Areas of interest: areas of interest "Zhongshan Sanxiangzhen Human Resource Market"
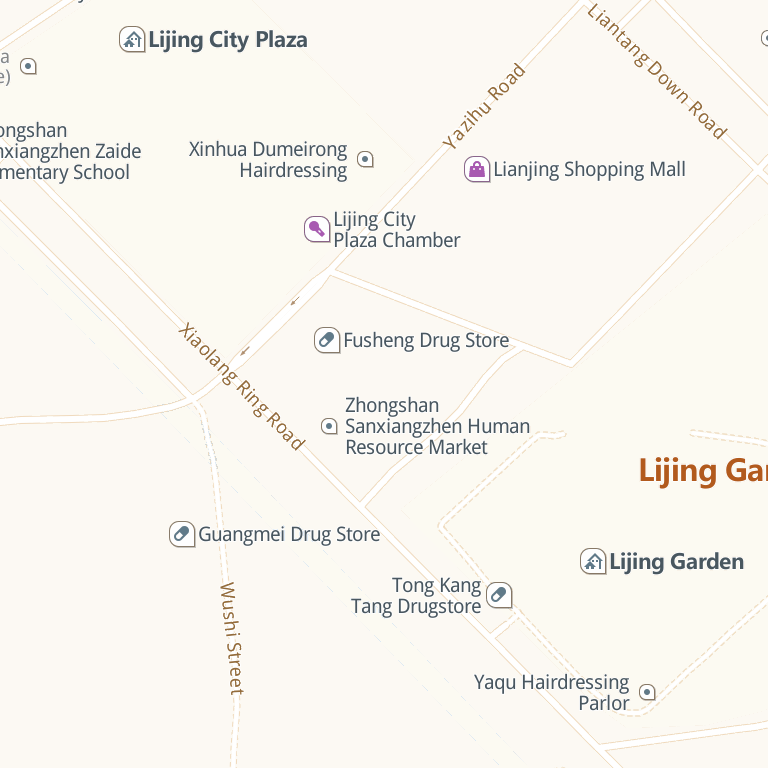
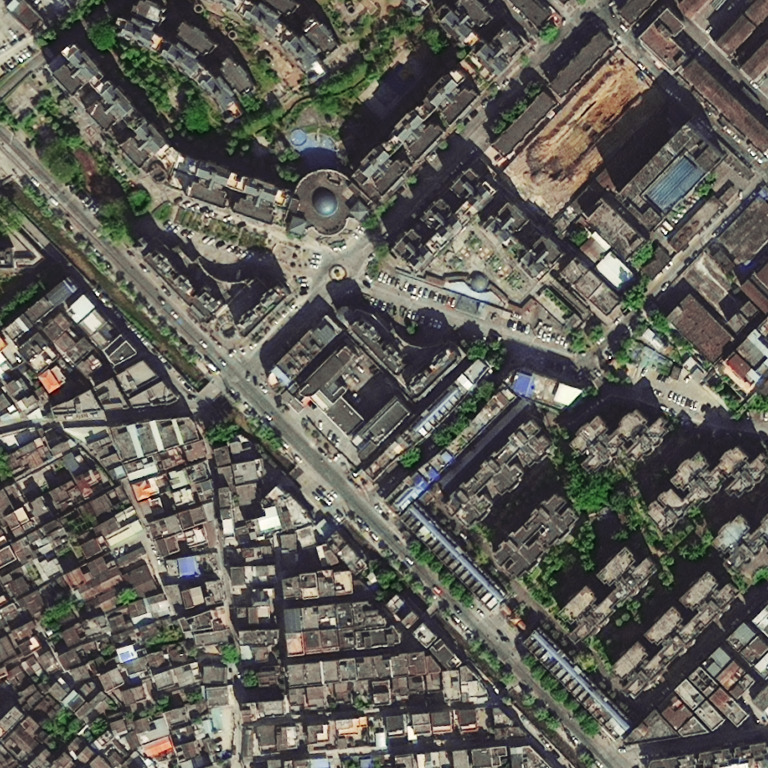